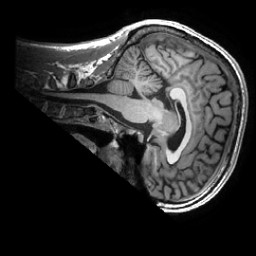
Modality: T1w
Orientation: sagittal
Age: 31
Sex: male
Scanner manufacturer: ge
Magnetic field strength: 3 T
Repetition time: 0.0073 s
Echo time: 0.003 s